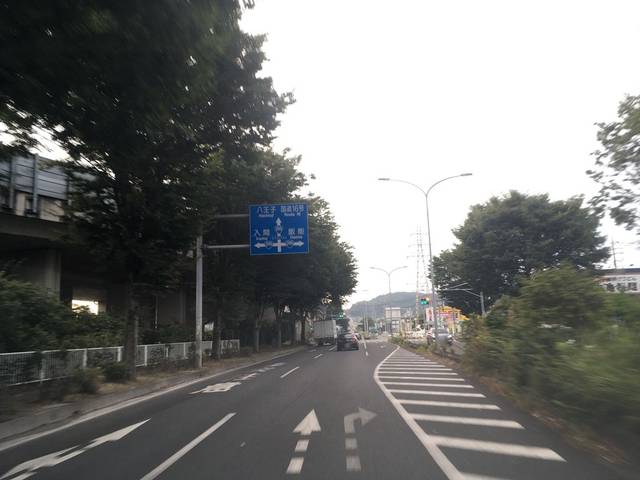
Region: Japan
Coordinates: 35.847, 139.365